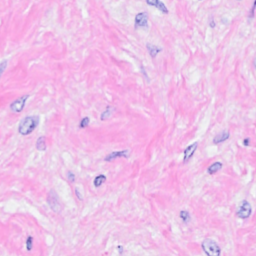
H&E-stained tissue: Breast